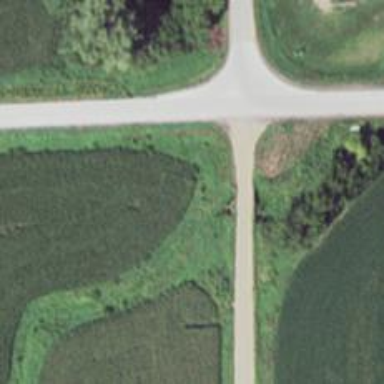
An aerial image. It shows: Secondary road.